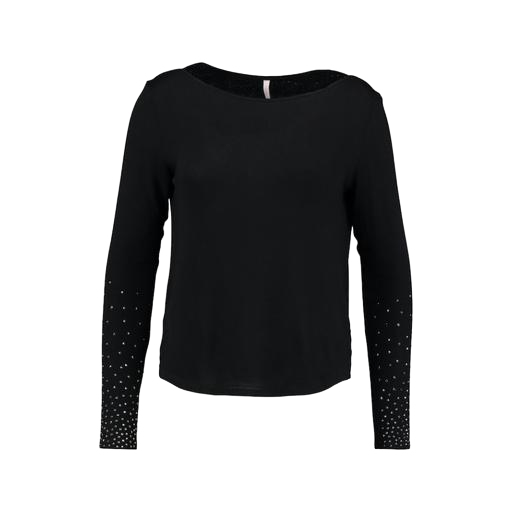
long-sleeve top, long-sleeve t-shirt only macy, black plus size printed t-shirt only macy, white background